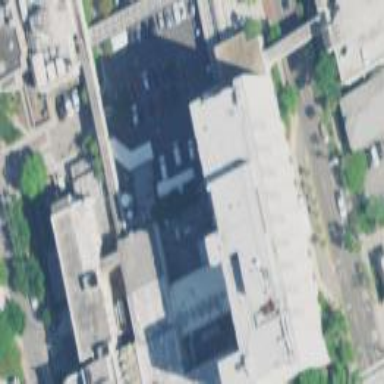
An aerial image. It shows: Clinic building offering healthcare services.